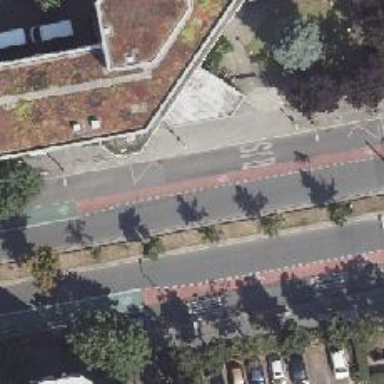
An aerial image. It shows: Dual carriageway with asphalt surface. It's tertiary road with bus lane parking on the right side.